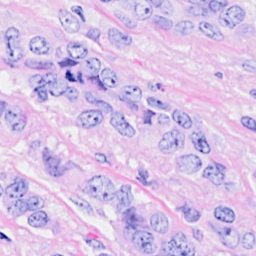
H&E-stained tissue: Breast